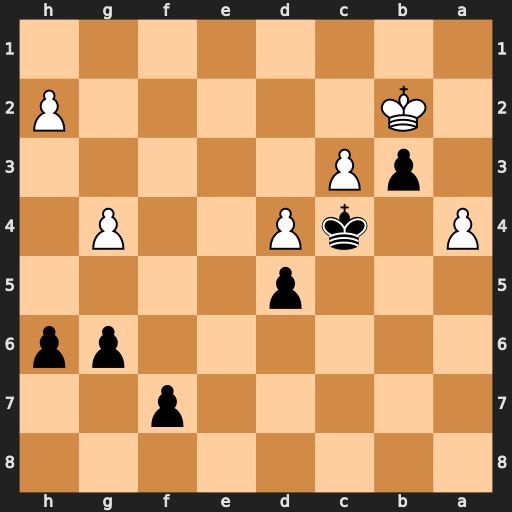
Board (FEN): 8/5p2/6pp/3p4/P1kP2P1/1pP5/1K5P/8
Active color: b
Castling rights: -
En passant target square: -
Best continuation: f5 gxf5 gxf5 a5 Kb5